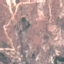
Land use / land cover: HerbaceousVegetation